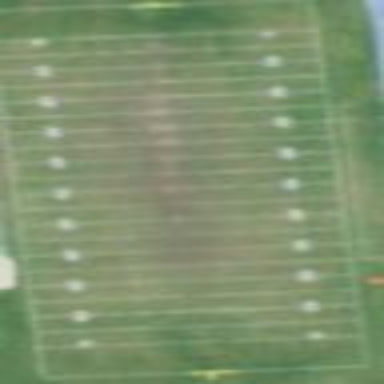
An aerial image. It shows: American football pitch.